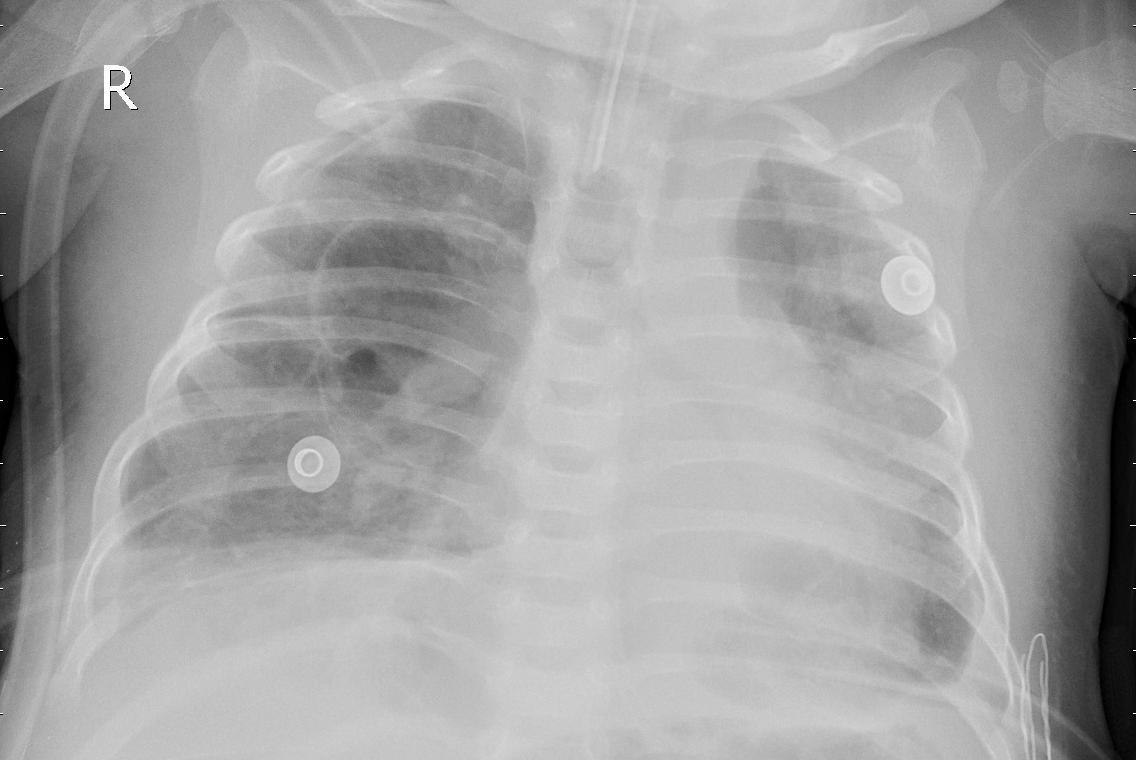
Diagnosis: PNEUMONIA